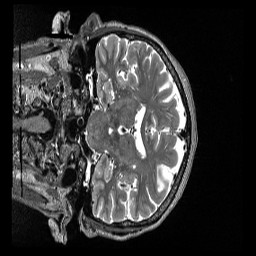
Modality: T2w
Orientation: coronal
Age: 70
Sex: female
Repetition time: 3.2 s
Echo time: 0.563 s